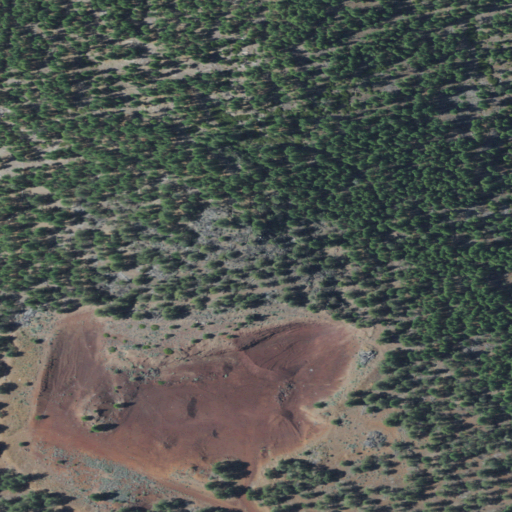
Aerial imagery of mountain in Oregon named Tub Butte containing evergreen forest, shrub, and grassland